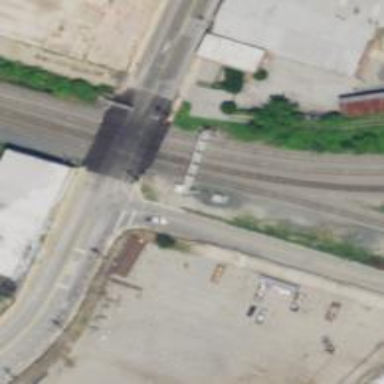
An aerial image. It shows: Railway signal.